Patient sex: M
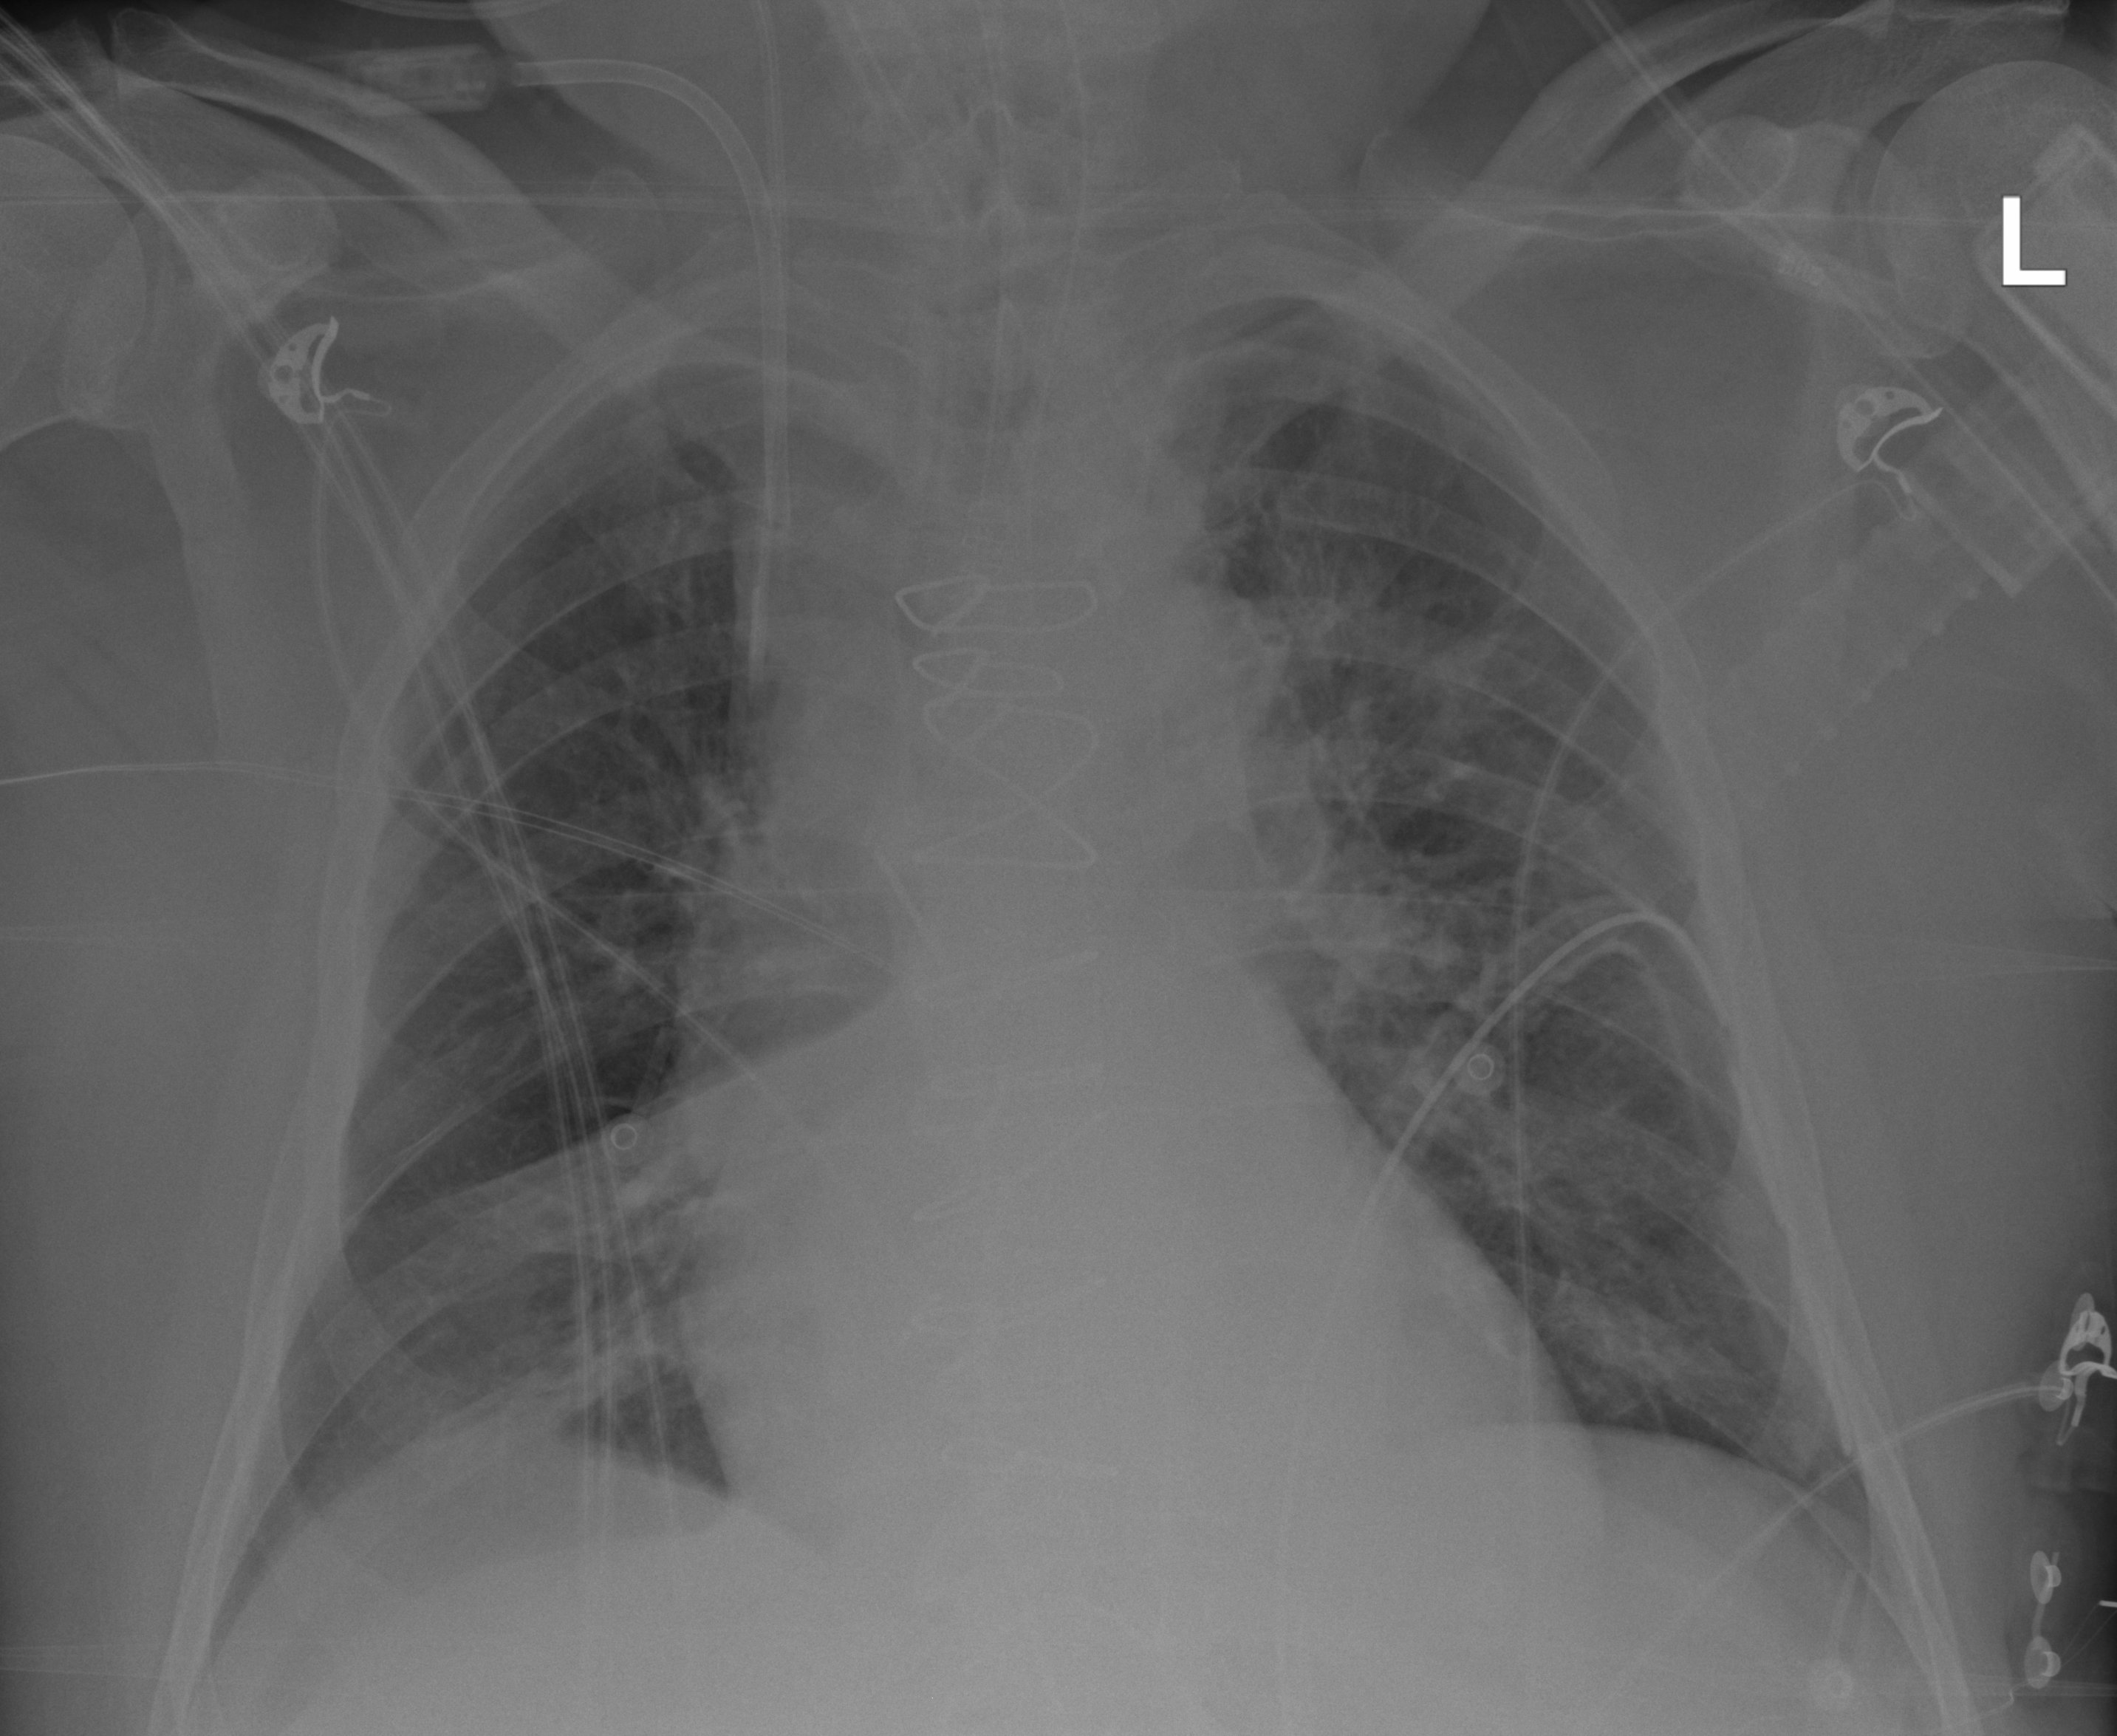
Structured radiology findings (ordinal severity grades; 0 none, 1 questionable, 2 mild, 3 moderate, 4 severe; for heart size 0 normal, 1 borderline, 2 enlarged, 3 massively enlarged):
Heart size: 2
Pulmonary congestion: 0
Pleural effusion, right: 0
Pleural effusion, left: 0
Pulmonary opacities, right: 0
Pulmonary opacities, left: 0
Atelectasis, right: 2
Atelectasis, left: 0